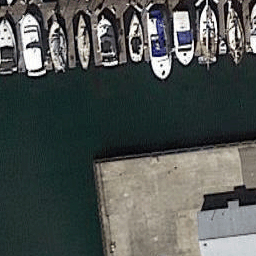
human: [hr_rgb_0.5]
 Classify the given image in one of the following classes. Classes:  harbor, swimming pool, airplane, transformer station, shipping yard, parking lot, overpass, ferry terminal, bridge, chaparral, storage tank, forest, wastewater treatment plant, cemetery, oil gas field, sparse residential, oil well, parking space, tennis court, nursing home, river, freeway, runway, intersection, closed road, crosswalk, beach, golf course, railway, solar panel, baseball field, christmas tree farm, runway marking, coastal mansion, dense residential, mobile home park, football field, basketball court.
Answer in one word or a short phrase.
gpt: harbor